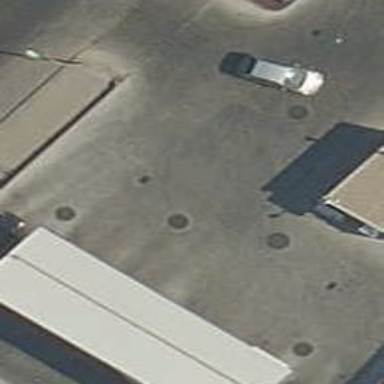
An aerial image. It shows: Fuel station.